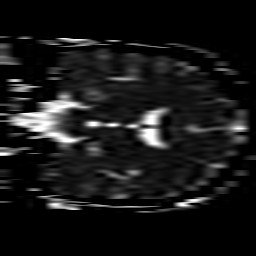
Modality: ADC
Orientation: coronal
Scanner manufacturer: philips
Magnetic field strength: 1.5 T
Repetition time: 3.122 s
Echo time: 0.06163 s